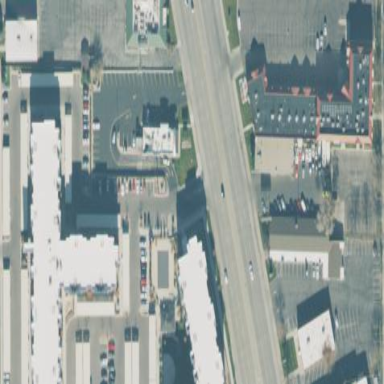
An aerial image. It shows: Retail area.